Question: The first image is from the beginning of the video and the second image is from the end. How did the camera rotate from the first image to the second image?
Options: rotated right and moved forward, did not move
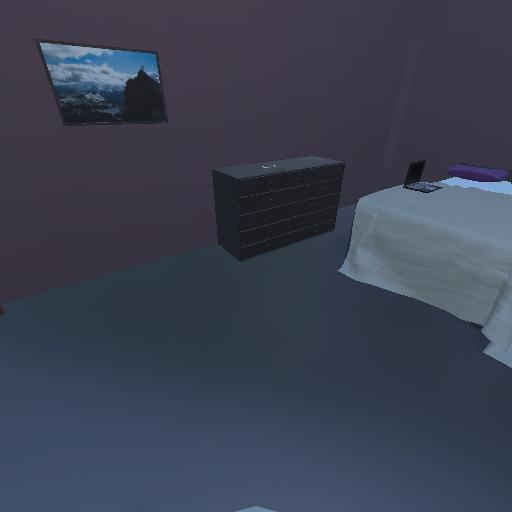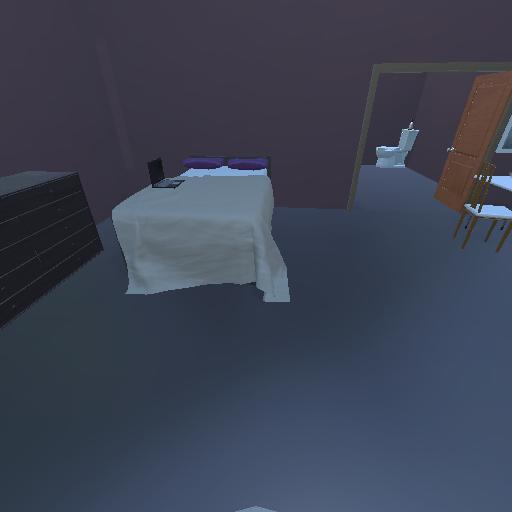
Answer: rotated right and moved forward